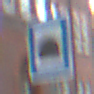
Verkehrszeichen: Tunnel
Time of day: MorningAfternoon
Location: Outdoor (Urban)
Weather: Overcast
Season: NotSpecified
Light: Natural